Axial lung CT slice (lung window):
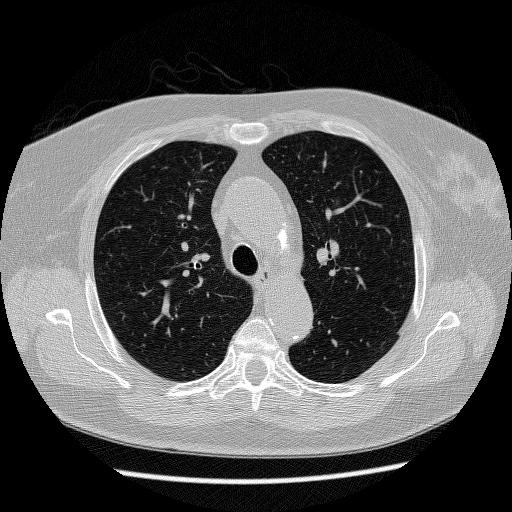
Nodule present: no